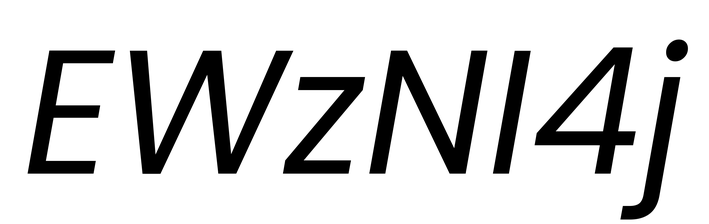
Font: Poppins-Italic